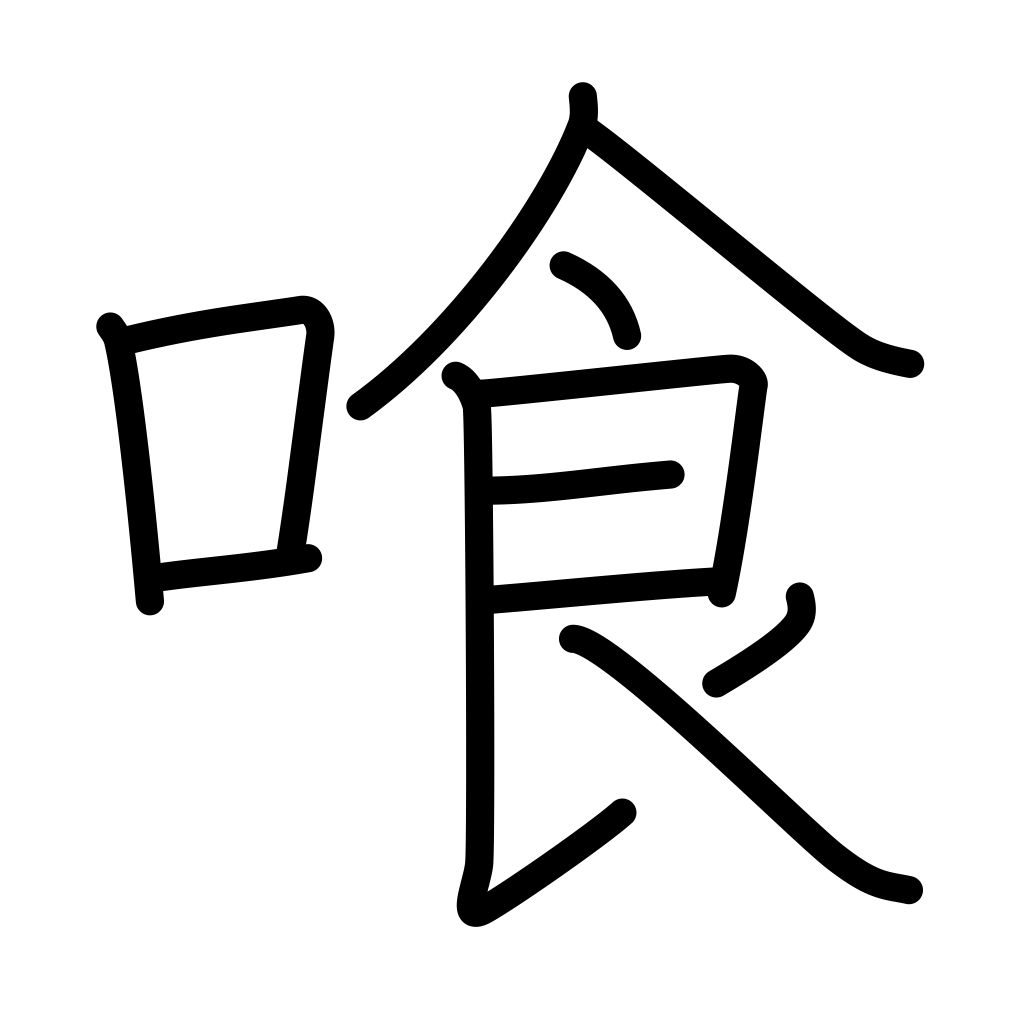
Meaning: eat, drink